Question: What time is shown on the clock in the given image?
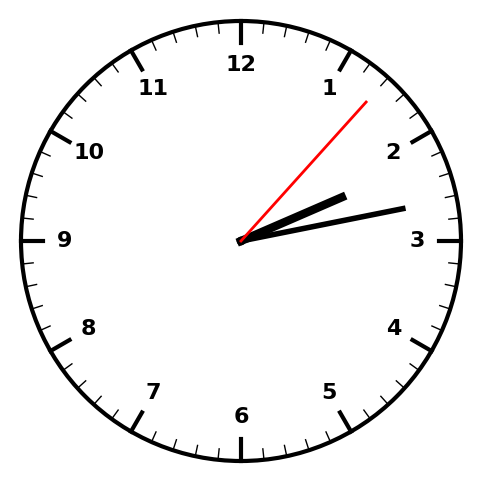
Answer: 02:13:07